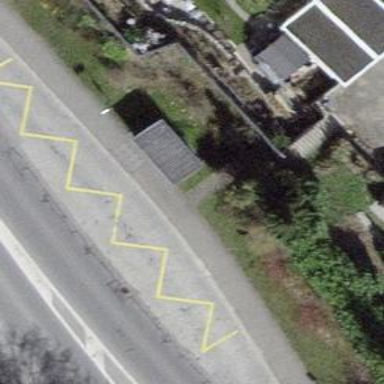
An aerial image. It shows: Platform at public transport location with shelter.